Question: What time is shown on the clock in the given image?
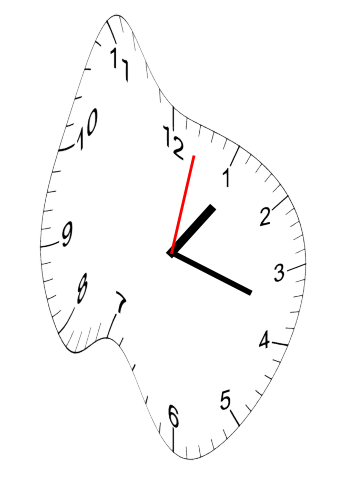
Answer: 01:18:02